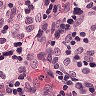
Metastatic tissue present: no